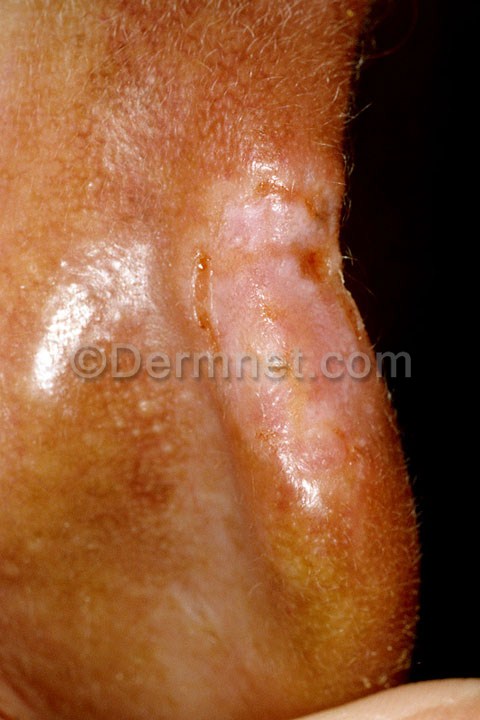
Disease: Actinic Keratosis Basal Cell Carcinoma and other Malignant Lesions